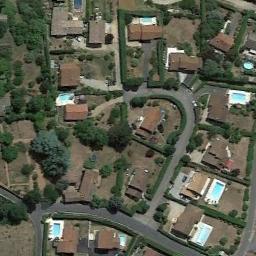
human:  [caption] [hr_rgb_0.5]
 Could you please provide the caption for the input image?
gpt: The medium residential area has lots of orange houses and some trees and some of the houses have swimming pools .

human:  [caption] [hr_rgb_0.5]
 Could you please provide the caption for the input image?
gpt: Many buildings of different shapes are in medium residential area .

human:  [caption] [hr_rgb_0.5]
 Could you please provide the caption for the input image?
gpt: On the left of the house in the mid-sized residential area is a vacant lot .

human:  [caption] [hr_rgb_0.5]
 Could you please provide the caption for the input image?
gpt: The medium residential is on the bare land next to the road .

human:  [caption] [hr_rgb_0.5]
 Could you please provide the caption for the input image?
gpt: There are many brown buildings and some swimming pools on the medium residential area .